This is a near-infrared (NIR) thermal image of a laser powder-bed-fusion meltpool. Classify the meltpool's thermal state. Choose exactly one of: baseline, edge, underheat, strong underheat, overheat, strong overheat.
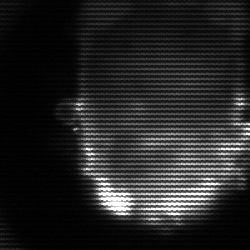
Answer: baseline